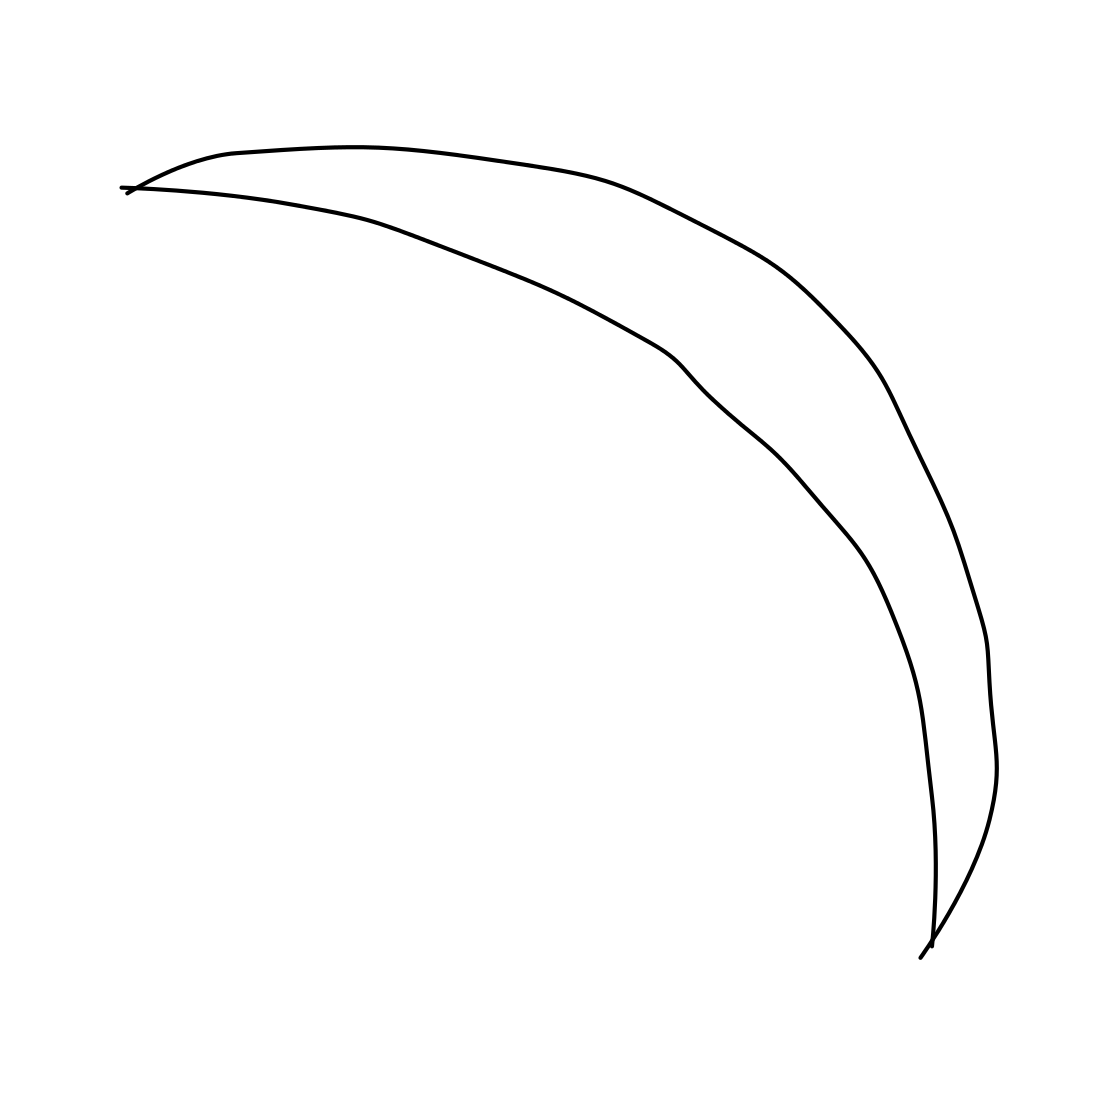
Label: moon